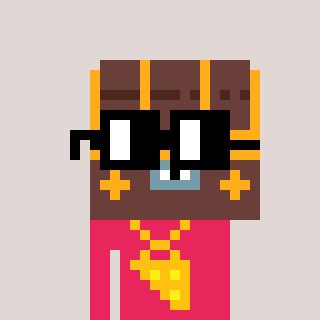
a pixel art character with square black glasses, a treasure chest-shaped head and a redpinkish-colored body on a warm background